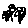
Label: flower